Field crop: tomato
Growth stage: 1
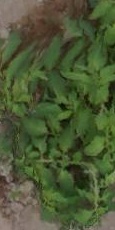
Species: tomato